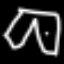
Label: pants